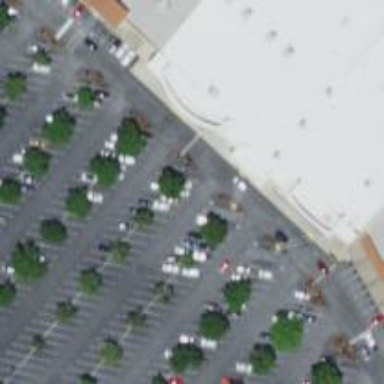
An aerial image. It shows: Supermarket.